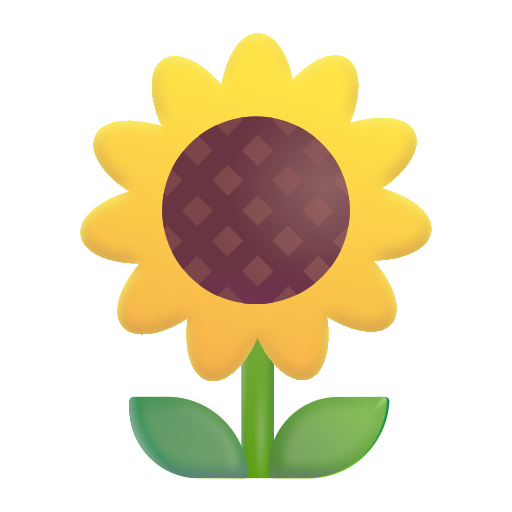
sunflower color